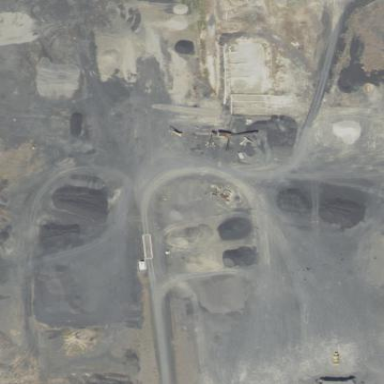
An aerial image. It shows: Quarry area.